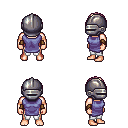
a pixel art fantasy rpg character, male body template, human, light skin, chain tabard jacket, white pants, white blonde parted hairstyle, metal helm, cloth bracers, four views (front, back, left, right), 2x2 character sprite sheet, small pixel art, hard edges, no anti-aliasing